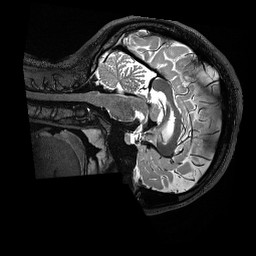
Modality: T2w
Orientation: sagittal
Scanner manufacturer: siemens
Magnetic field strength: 3 T
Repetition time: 3.2 s
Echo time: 0.563 s